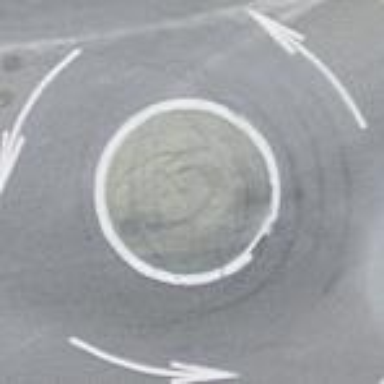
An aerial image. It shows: Asphalt road that is secondary route leading to roundabout.